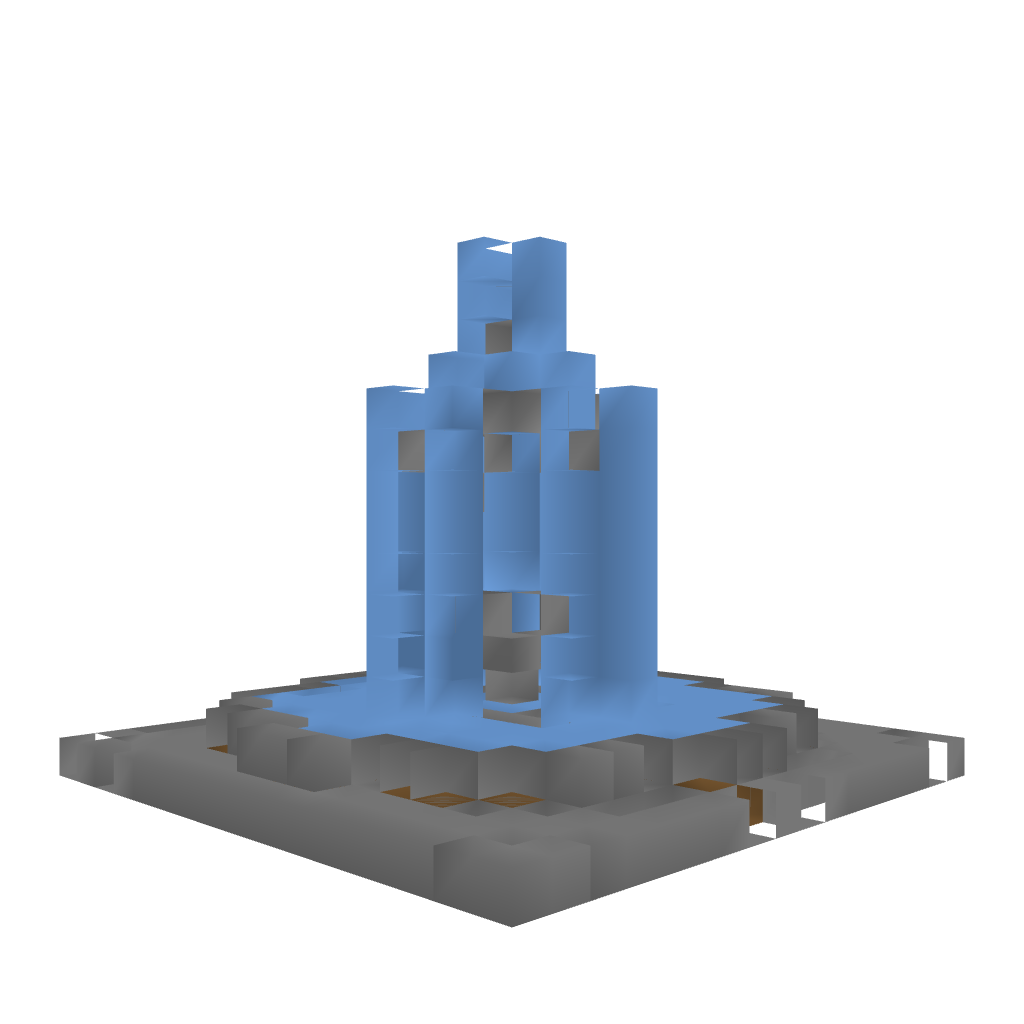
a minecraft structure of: Fountain Centerpiece bad low quality